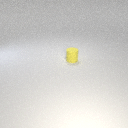
small yellow rubber cylinder